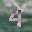
Label: 4